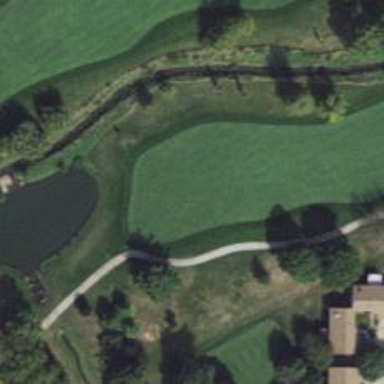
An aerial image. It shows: Golf hole.